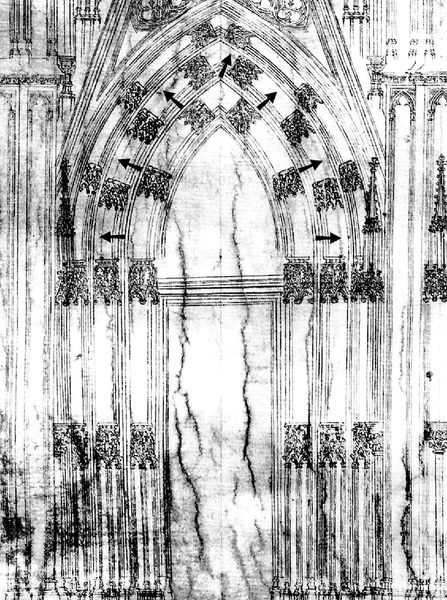
Titel: Mittelalterlicher Fassadenplan (Plan F) des Kölner Doms
Institution: Köln, Dombauarchiv
Schlagwörter: weiß, ausschnitt, grau, marmor, schwarz, skizze, säule, tür, zeichnung, architektur, kirche, gotik, papier, bogen, risse, pilaster, tor, umriss, eingang, nische, torbogen, dom, kohle, druck, schwarzweiß, bleistift, entwurf, kathedrale, portal, schlussstein, spitzbogen, plan, shwarz, pfeil, sakral, entwur, pfeile, riss, grundriss, tympanon, statik, markierung, köln, kräfte, selten, skulpturennische, architekturriss, figurenportal